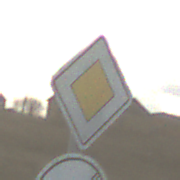
Verkehrszeichen: Vorfahrtsstrasse
Zusatzzeichen unten: EndeSaemtlicherBegrenzungen
Umgebung: Outdoor, RoadRail
Tageszeit: SunriseSunset
Wetter: PartlyCloudy
Licht: Natural
Jahreszeit: NotSpecified
Kontrast: LowContrast